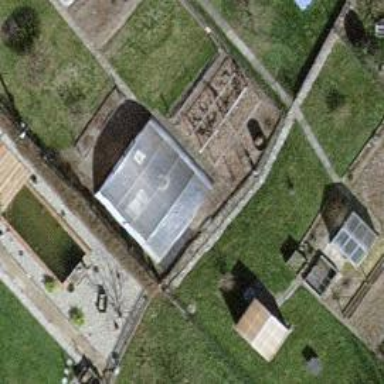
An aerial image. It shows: Greenhouse.